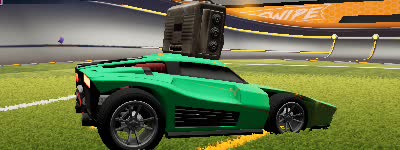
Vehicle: breakout